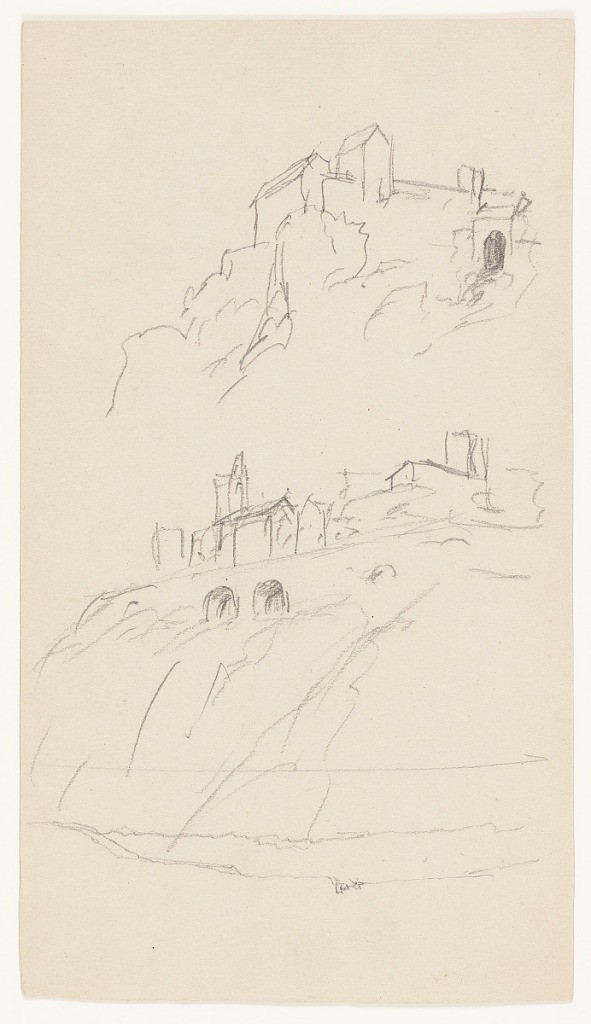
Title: Sketches of Narni, Italy
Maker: Frederic Edwin Church, American, 1826–1900
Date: October 1868
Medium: Graphite on gray-green wove paper; verso: graphite
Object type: Drawing
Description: Landscape and architecture sketches showing two stacked views of buildings on an abrupt hill in the town of Narni, Italy. Above, a complex of at least three buildings is situated on a rocky prominence. Below, a larger collection of structures is also situated on a wide stone foundation with two large arches atop a rocky hill.

Verso: Mixed sketches from Narni, Italy, showing Albornoz Fortress, three figures, and trees. In the upper portion, a view of Albornoz Fortress is shown, with its prominent rectangular tower at right. In the middle section, a woman with a dress looks back over her shoulder at left, and at center, a figure is viewed from behind, and at right, a carriage driver is shown with whip in hand. In lower portion and oriented to the right, a grove of shaded trees is shown beside a loose sketch of an individual tree.